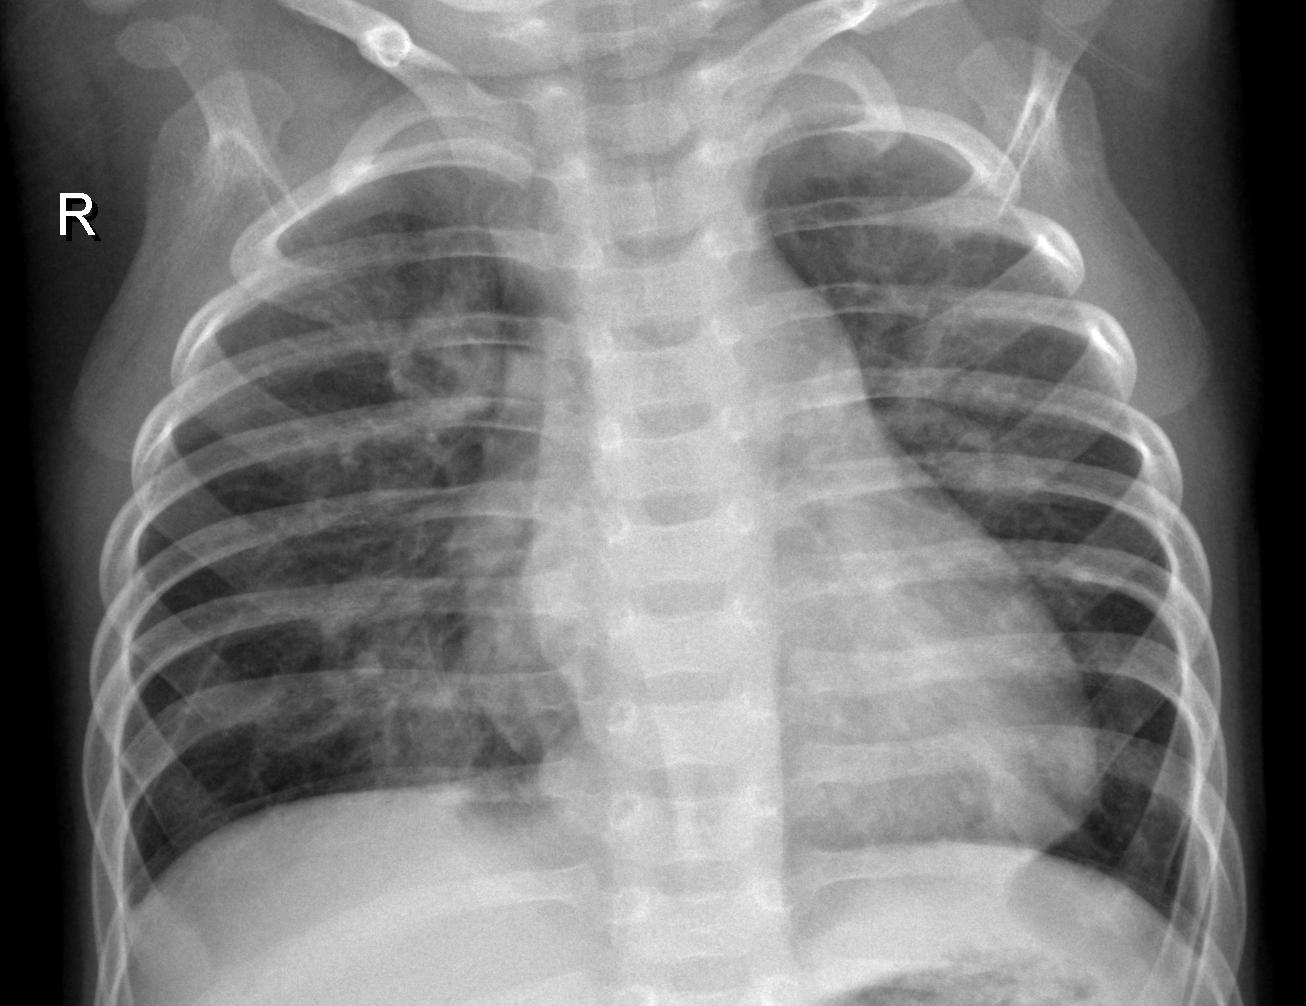
Diagnosis: PNEUMONIA